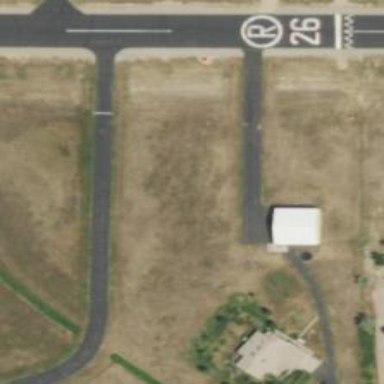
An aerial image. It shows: View of taxiway at the airport.